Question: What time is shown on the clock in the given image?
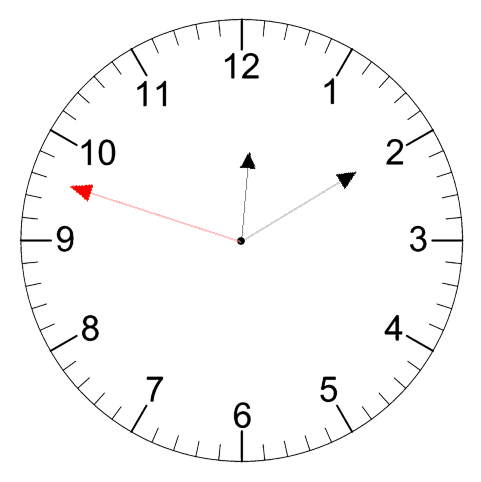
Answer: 12:09:48